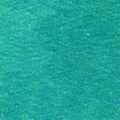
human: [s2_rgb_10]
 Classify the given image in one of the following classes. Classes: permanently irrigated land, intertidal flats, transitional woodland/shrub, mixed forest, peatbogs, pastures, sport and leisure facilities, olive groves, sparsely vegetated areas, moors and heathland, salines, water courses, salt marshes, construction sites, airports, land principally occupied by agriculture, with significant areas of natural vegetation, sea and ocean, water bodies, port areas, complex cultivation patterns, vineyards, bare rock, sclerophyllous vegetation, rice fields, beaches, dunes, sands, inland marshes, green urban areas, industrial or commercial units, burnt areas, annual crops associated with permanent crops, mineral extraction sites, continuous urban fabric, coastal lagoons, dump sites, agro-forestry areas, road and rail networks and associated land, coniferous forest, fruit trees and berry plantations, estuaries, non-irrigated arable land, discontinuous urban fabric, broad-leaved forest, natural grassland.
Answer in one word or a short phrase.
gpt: sea and ocean